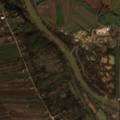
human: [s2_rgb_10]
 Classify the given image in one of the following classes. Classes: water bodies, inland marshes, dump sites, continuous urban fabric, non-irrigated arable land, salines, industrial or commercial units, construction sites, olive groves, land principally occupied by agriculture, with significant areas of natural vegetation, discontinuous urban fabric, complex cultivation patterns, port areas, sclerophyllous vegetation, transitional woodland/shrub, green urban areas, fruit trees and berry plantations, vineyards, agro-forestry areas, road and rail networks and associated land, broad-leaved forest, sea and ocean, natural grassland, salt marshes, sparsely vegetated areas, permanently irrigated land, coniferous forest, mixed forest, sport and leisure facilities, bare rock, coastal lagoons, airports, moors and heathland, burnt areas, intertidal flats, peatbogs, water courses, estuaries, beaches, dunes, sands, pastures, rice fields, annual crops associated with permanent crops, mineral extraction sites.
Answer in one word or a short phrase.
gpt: non-irrigated arable land, complex cultivation patterns, land principally occupied by agriculture, with significant areas of natural vegetation, inland marshes, water courses